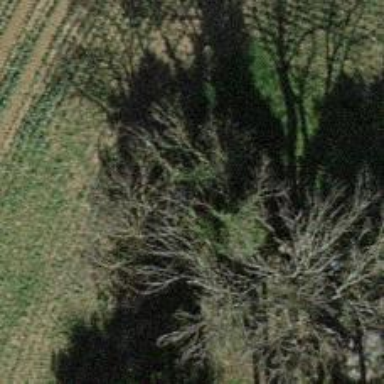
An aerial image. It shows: Mixed leaf type tree in natural setting.